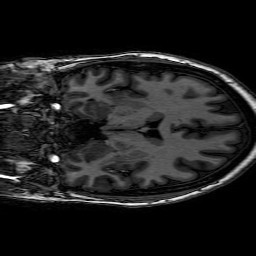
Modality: T1w
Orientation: coronal
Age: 47
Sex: female
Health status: healthy